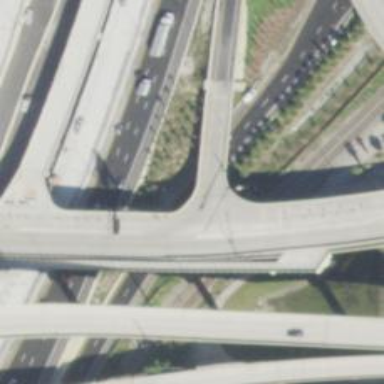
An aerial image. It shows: Bridge over motorway link with half diamond junction.